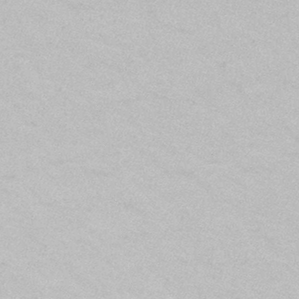
Label: frost